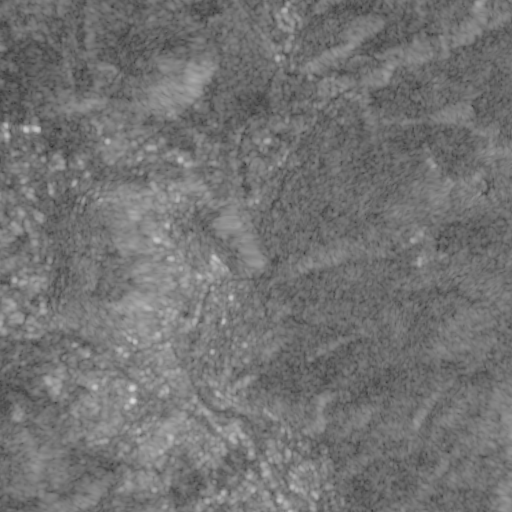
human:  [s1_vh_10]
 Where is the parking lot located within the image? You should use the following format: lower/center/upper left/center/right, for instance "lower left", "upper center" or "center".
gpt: The parking lot is located in the center of the image.
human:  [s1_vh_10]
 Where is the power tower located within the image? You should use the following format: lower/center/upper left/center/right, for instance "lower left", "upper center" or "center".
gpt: The power tower is located in the left of the image.
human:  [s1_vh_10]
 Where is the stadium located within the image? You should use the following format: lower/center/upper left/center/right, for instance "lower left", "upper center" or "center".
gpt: The stadium is located in the lower center of the image.
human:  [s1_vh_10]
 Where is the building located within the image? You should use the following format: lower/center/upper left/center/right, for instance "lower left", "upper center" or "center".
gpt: There is no building in the image.

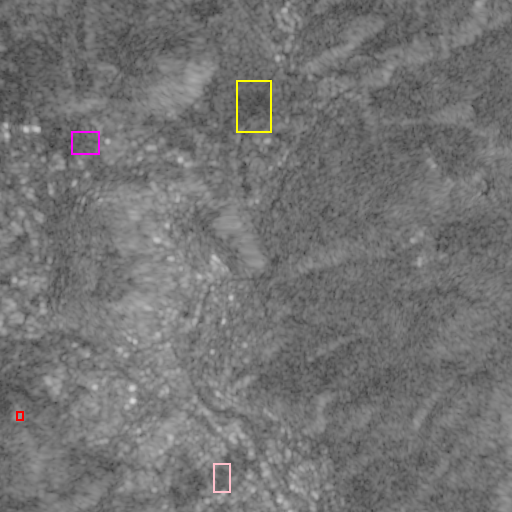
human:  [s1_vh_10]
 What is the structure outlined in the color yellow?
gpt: The structure outlined in yellow is a crop field.
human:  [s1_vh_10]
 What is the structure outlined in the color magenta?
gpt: The structure outlined in magenta is a park.
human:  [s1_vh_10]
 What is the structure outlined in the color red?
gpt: The structure outlined in red is a power substation.
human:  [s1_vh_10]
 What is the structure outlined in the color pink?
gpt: The structure outlined in pink is a stadium.
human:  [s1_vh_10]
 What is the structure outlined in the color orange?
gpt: There is no orange outline.